Question: I'm trying to run the very first NativeScript app HelloWorld that I have got from examples and I receive the message:
> AAPT: error: style attribute 'android:attr/forceDarkAllowed' not found.

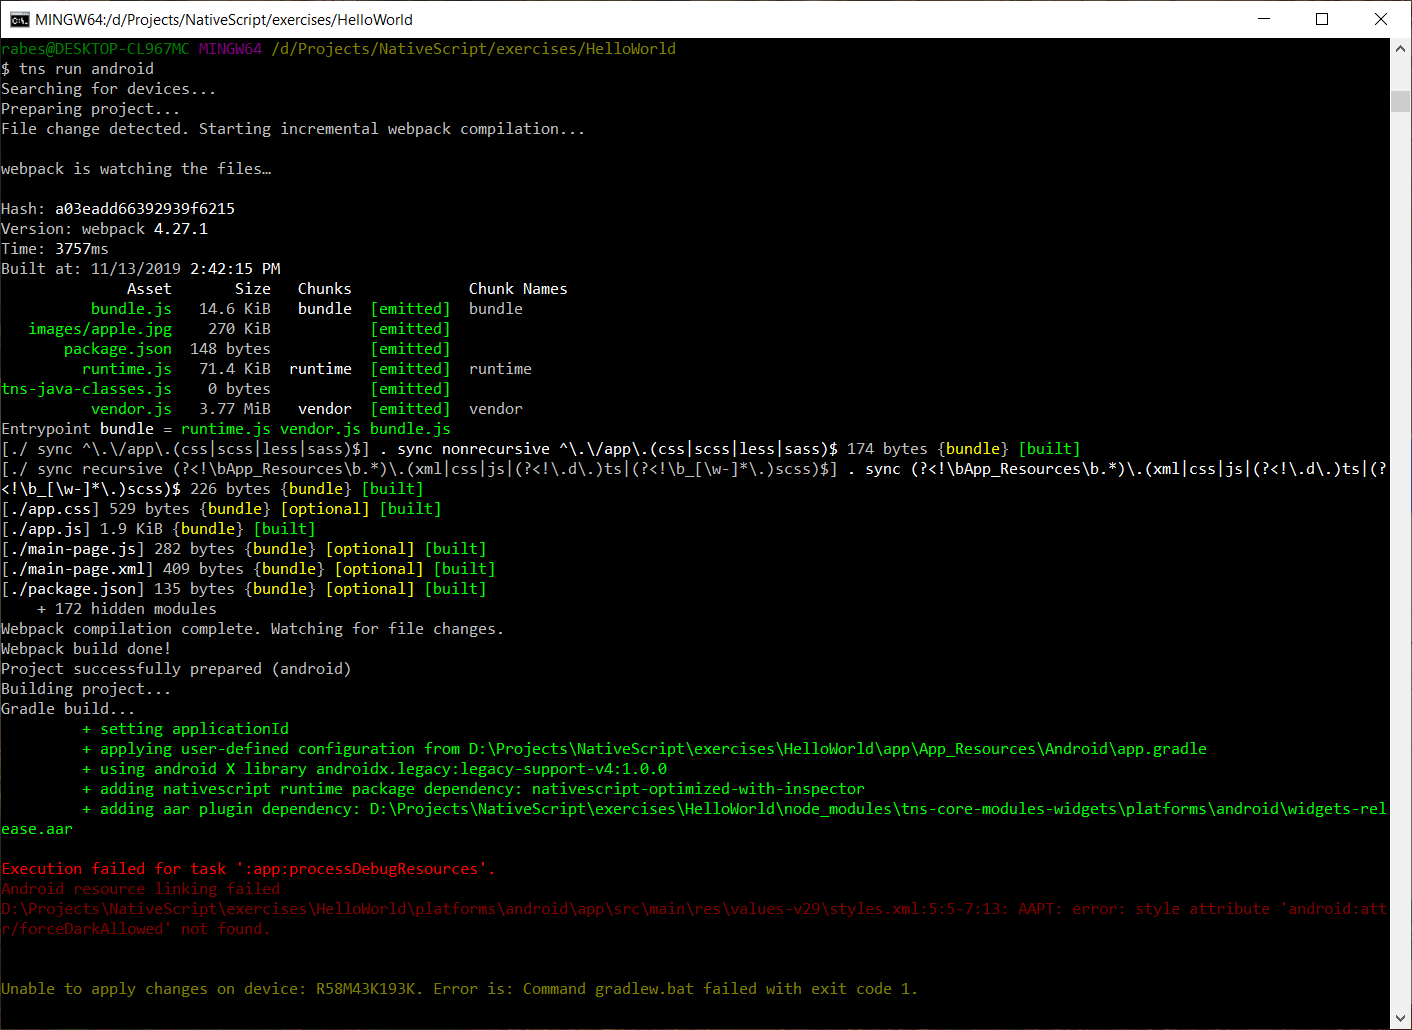
Answer: The problem was because the emulator didsn't start. And it didn't start becuase PATH in env was c:\android\sdk, but PATH in Android Studio was c:\users....\AppData....
The problem was solved by specifying the correct path to the SDK in Android Studio.